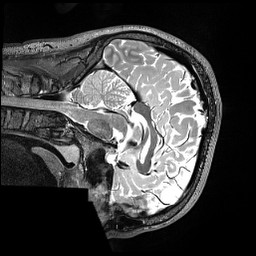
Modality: T2w
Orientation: sagittal
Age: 29
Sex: male
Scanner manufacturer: siemens
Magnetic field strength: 3 T
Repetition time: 3.2 s
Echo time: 0.563 s